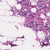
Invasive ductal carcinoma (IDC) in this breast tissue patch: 0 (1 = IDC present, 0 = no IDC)